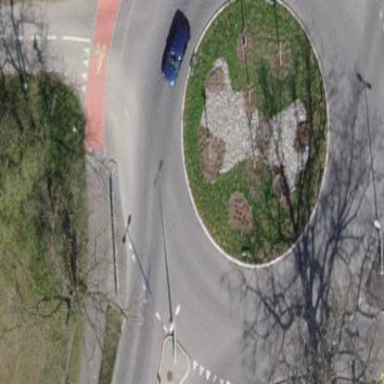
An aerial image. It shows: Secondary road with asphalt surface leading to roundabout.